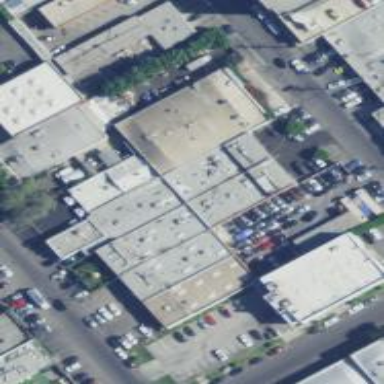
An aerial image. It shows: Veterinary facility.